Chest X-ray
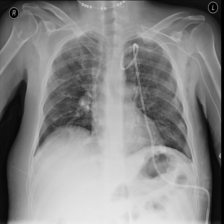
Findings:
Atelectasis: negative
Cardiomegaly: negative
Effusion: negative
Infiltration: negative
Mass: negative
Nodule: negative
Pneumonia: negative
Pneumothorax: positive
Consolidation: negative
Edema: negative
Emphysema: negative
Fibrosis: negative
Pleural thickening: negative
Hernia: negative